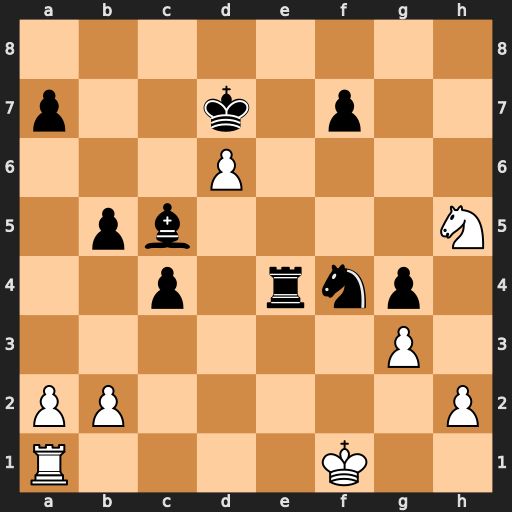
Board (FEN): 8/p2k1p2/3P4/1pb4N/2p1rnp1/6P1/PP5P/R4K2
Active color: w
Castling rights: -
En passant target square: -
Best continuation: Nf6+ Ke6 Nxe4